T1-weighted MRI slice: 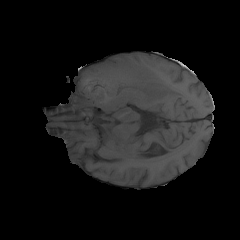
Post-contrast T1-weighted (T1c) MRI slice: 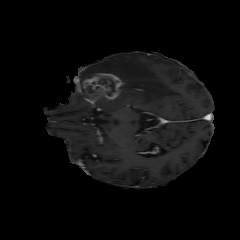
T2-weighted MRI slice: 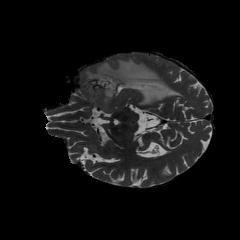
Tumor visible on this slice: yes